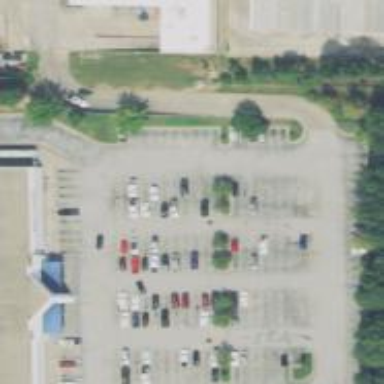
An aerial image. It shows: Parking area with asphalt surface.